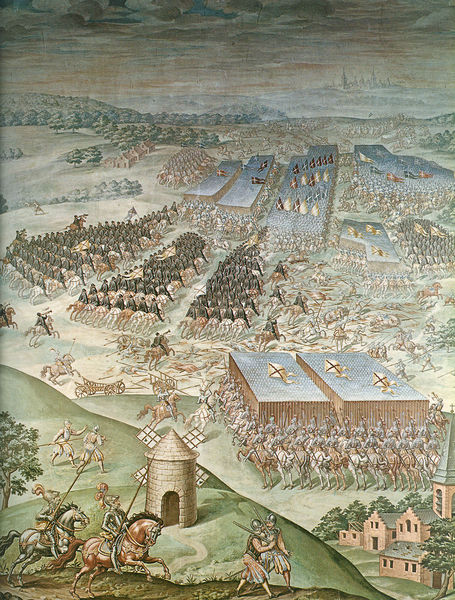
Titel: Schlacht von St. Quentin
Standort: Madrid, Escorial, Palazzo (EU - E)
Schlagwörter: angriff, blau, himmel, kampf, bäume, grün, landschaft, männer, rot, geschichte, häuser, mühle, windmühle, kirche, pferd, pferde, reiter, turm, düster, perspektive, fahne, vogelperspektive, wagen, krieg, schlacht, papst, soldaten, schild, kanone, kreuz, schnitt, schwert, schwerter, uniform, waffen, helm, ritter, armee, heer, rüstung, wappen, kreuze, gegner, krieger, kanonen, formation, schilde, schlecht, kreuzritter, belagerung, reiterstaffel, gebietserweiterung, armeeaufstellung, mkrieg, oschlacht